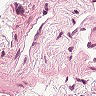
Metastatic tissue present: no